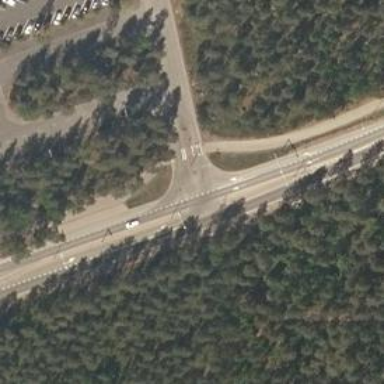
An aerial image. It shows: Asphalt cycleway with zebra crossing.